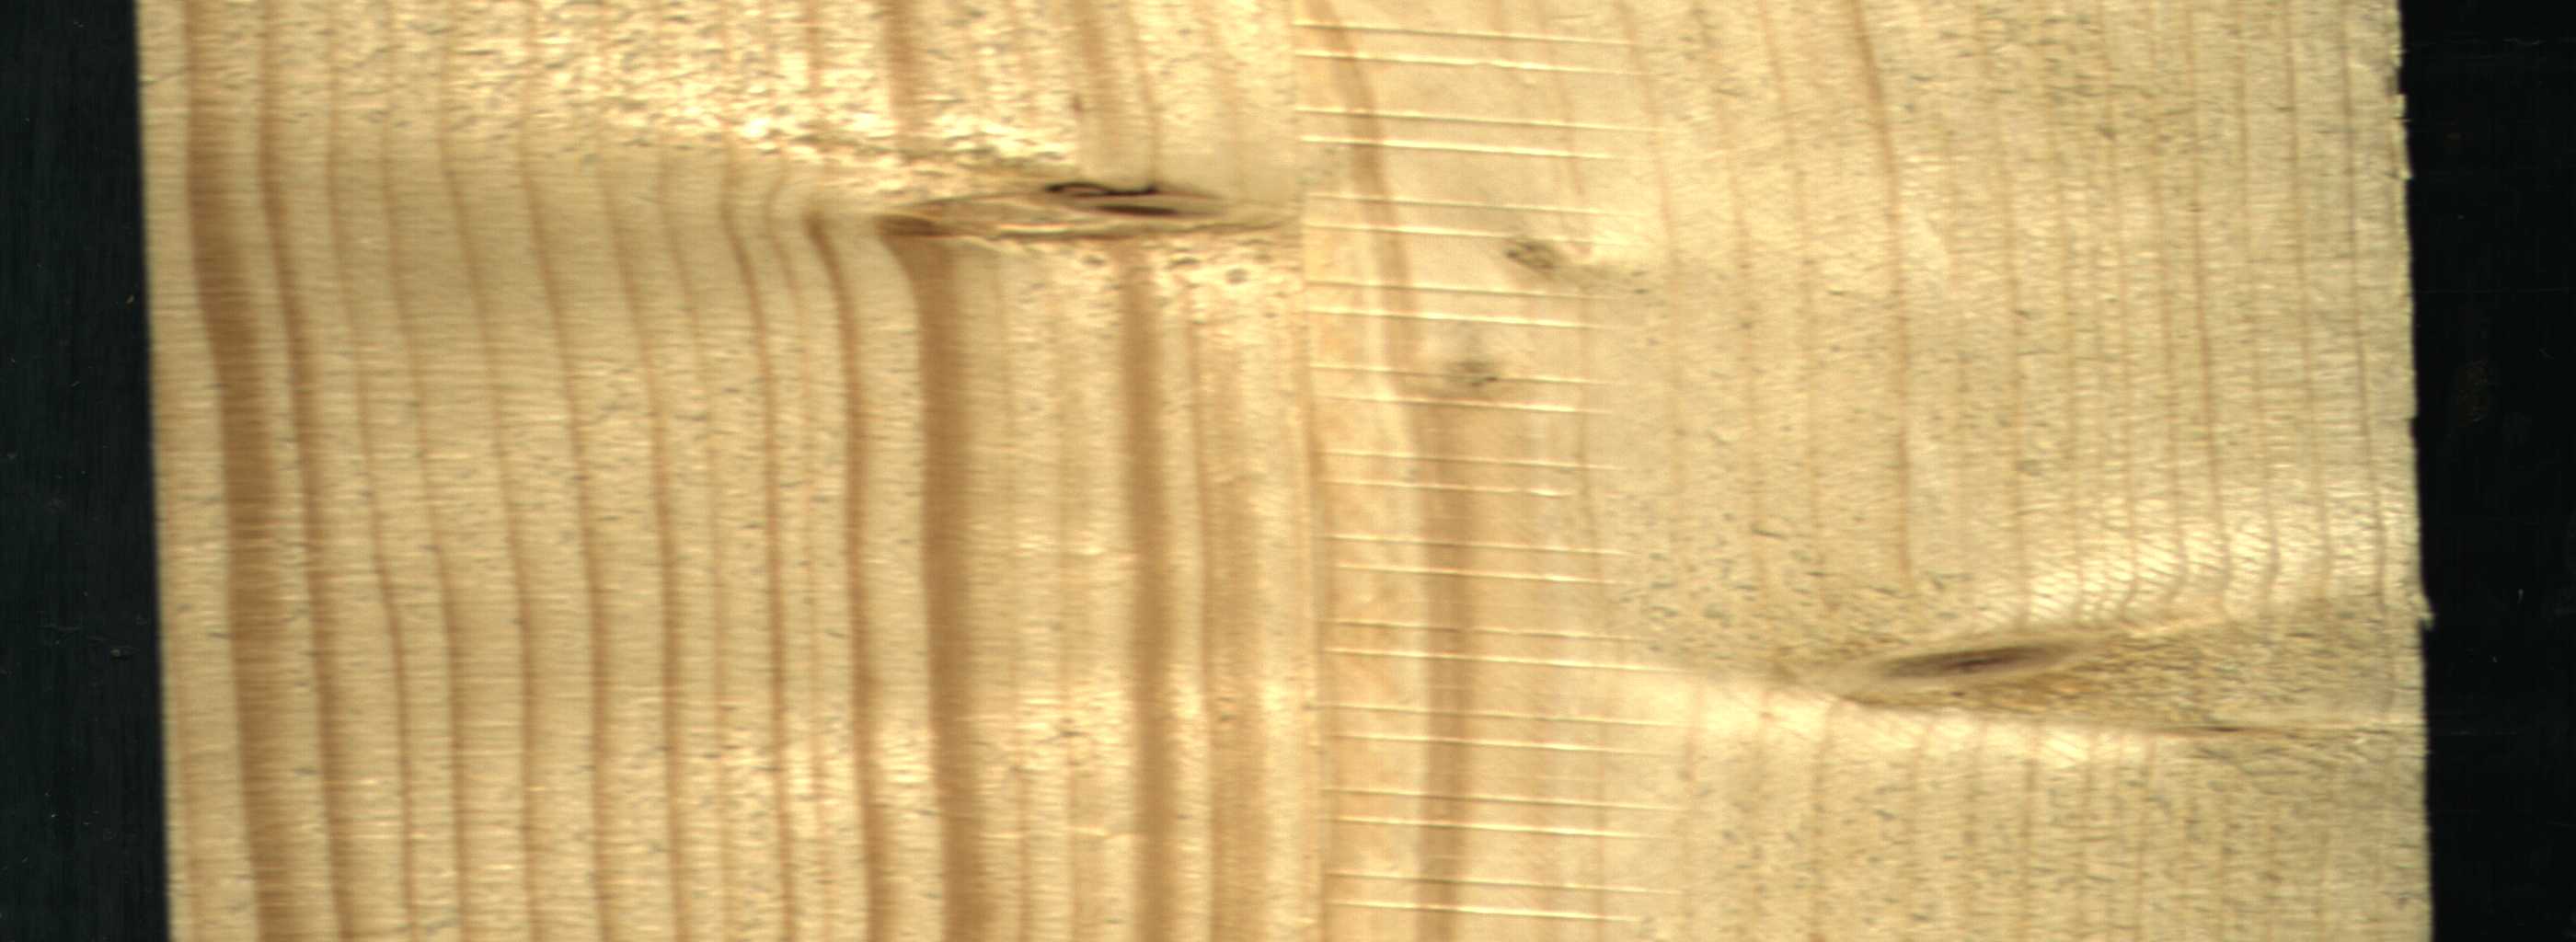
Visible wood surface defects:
Dead_Knot
Live_Knot